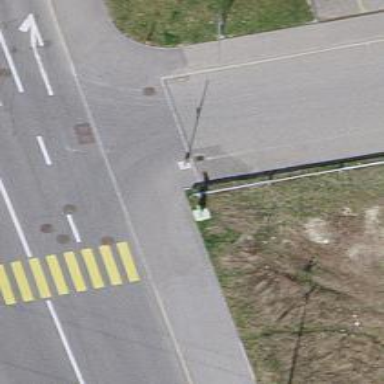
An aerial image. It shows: Railway switch.